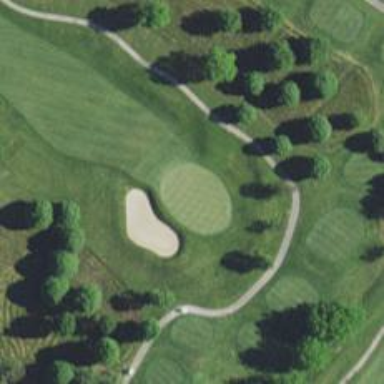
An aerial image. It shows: View of golf hole.